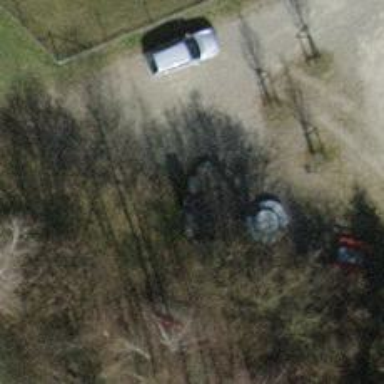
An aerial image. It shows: Barbecue facility.